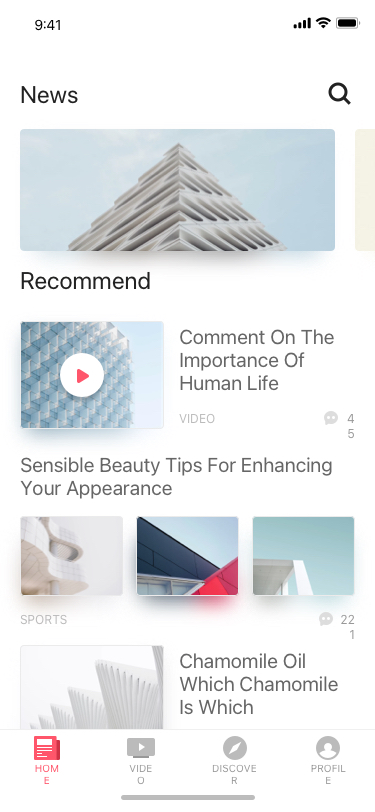
Text in this UI design:
News
Recommend
Comment On The Importance Of Human Life
VIDEO
45
Sensible Beauty Tips For Enhancing Your Appearance
221
SPORTS
Chamomile Oil Which Chamomile Is Which
1932
TECH